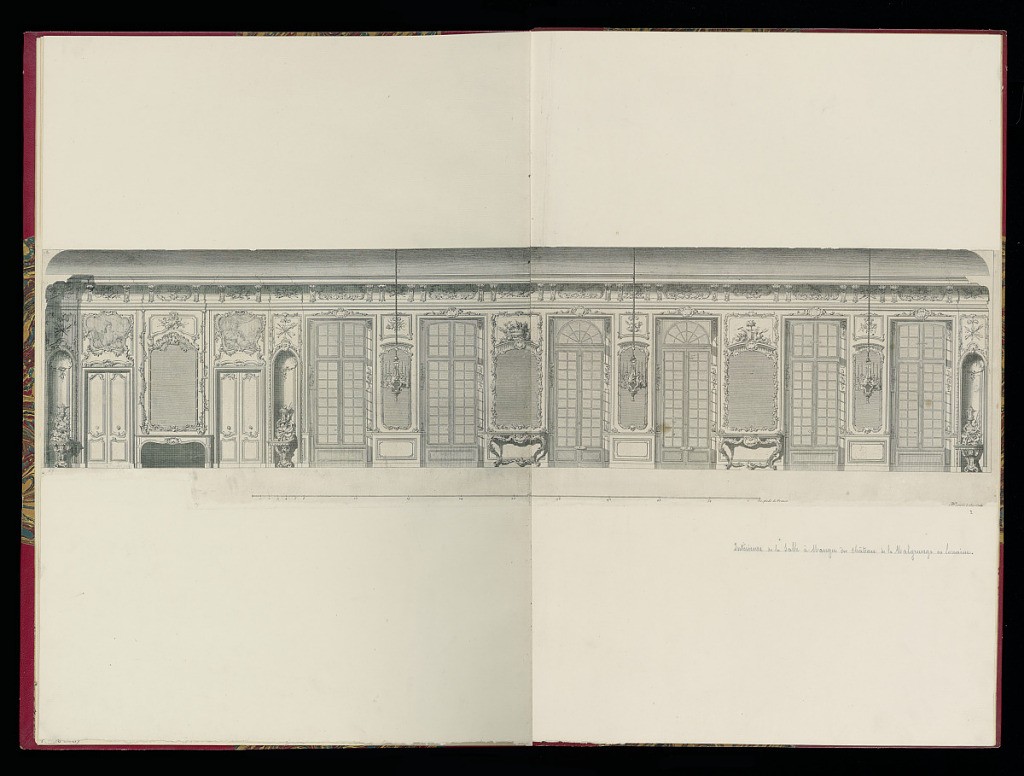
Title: Décoration Dévelopée de l'interieur de la Salle à Manger.
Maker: Emmanuel Héré de Corny, French, 1705–1763
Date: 1753
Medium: Engraving on laid paper
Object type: Bound print
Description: Elevation of the dining room of the Castle of Malgrange in Lorraine, which was occupied by Stanislas Leszczynski, exiled King of Poland, Duke of Lorraine, and father-in-law to French King Louis XV. The long room features brackets and trophies near the cornice, and a series of windows and chimneypiece mirrors interspersed with double doors. There are also niches which have rocaille sculptures placed upon console tables. The plate has a scale bar of "60 pieds de France." The plate has been trimmed, but the engraver's signature is still visible.